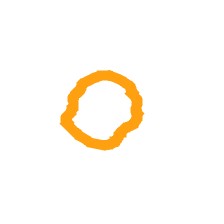
Shape: circle